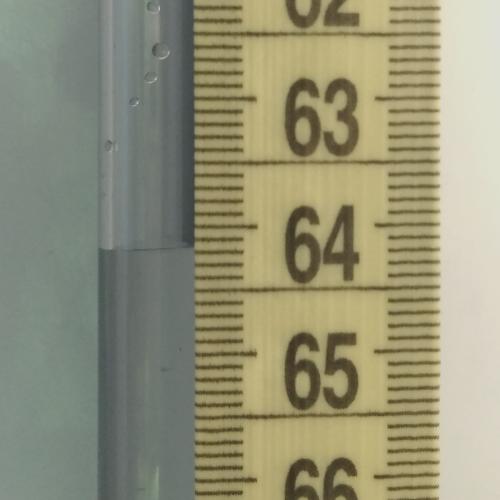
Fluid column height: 64.2 cm